Field crop: maize
Growth stage: 1
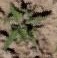
Species: atriplex